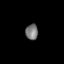
Tissue: prostate
Cell type: Fibroblasts
Senescence score: 0.7238
Nuclear area (px): 193
Mean DAPI intensity: 119.135